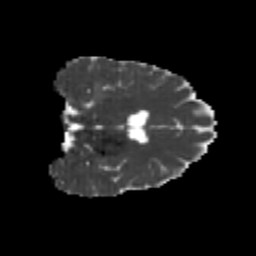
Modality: MD
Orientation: coronal
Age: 21
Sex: male
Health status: healthy
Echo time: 0.074 s